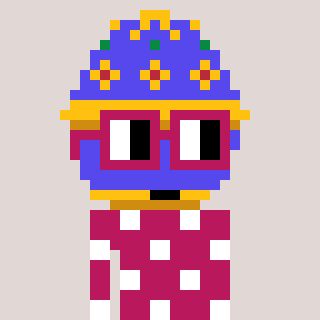
a pixel art character with square dark red glasses, a faberge-shaped head and a darkpink-colored body on a warm background